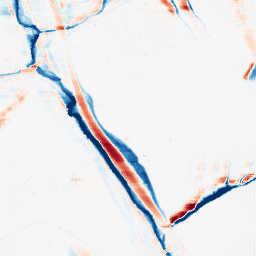
Category: morphological
Decomposition family: morphological_ellipse
Decomposition parameters: operation: average
width: 5
height: 20
Upsampling method: fft_zeropad
Upsampling parameters: scale: 8
Upsampling scale: 8